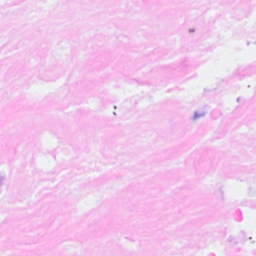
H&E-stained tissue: Breast